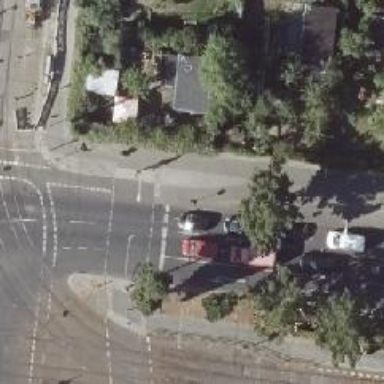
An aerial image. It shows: Road with traffic signals.